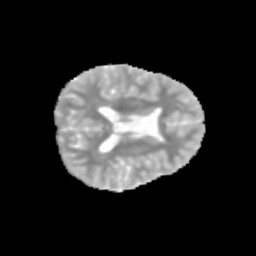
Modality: MD
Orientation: axial
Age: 13
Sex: male
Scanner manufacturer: siemens
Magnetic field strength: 3 T
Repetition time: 3.8 s
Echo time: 0.07 s